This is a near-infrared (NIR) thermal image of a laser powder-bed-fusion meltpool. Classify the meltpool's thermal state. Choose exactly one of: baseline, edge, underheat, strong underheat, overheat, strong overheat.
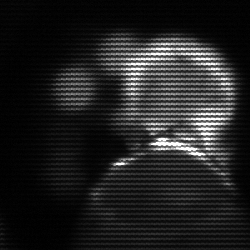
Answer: edge